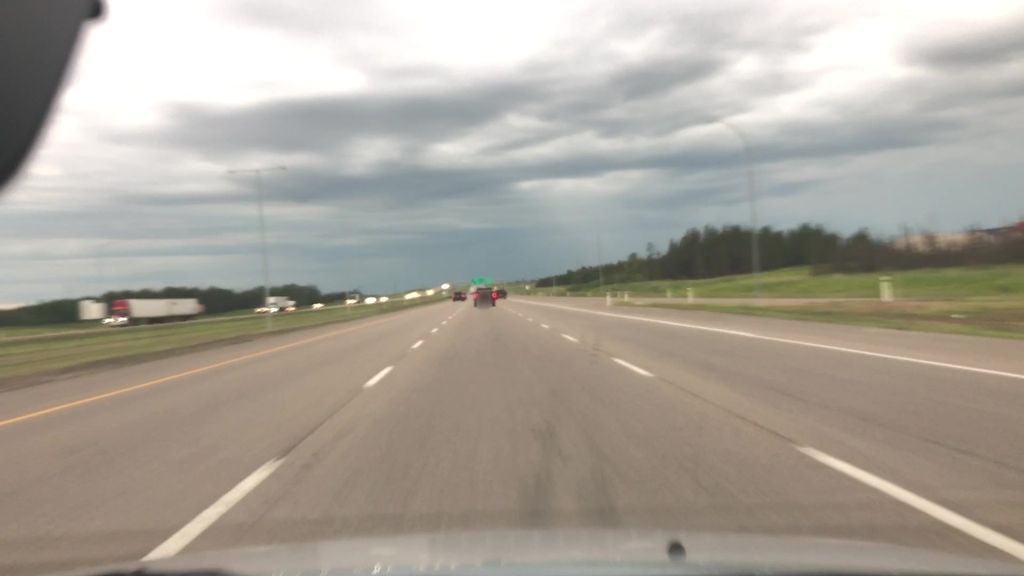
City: edmonton